Field crop: maize
Growth stage: 2
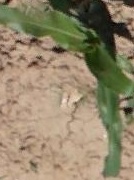
Species: maize